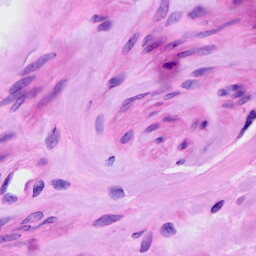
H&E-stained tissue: Ovarian